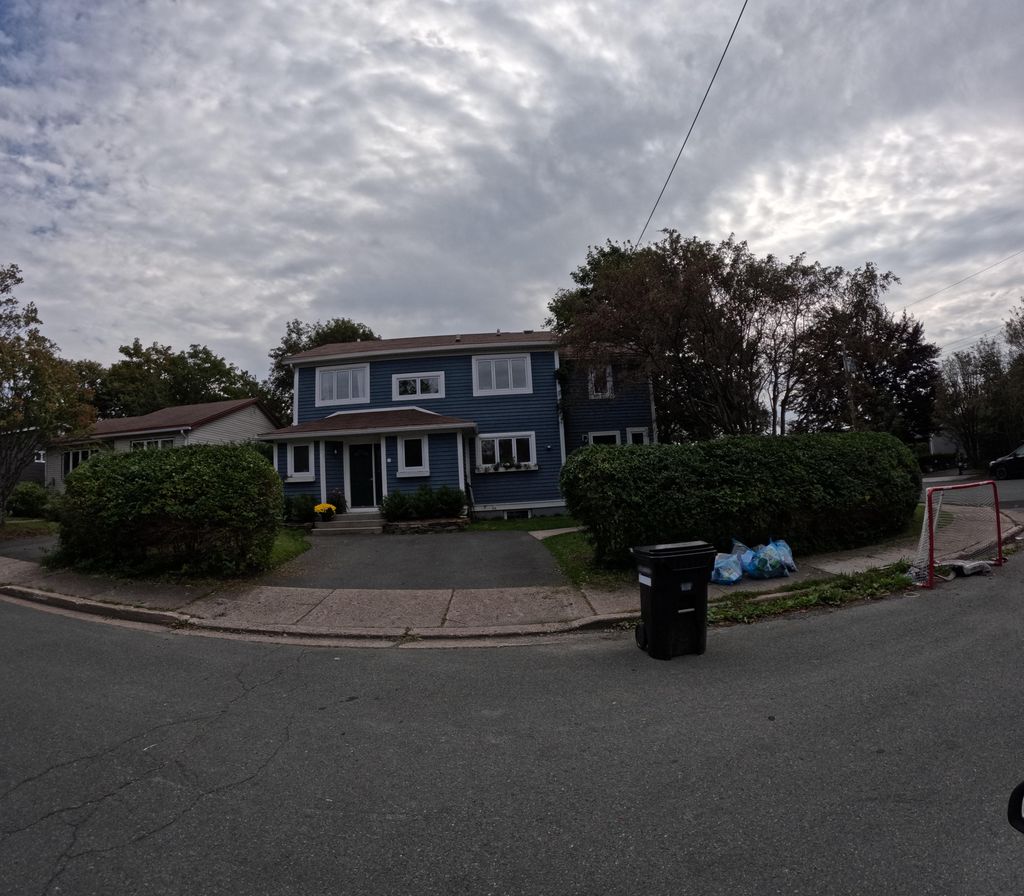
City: st_johns